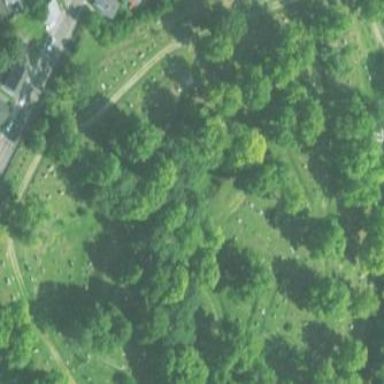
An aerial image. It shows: Cemetery.